Question: I dont understand, i have my model.edmx with the two tables:

then i have my 3 tables:
'''
CREATE TABLE [Group].[RecommendedUserGroups]
(
[Groups_GroupId] INT NOT NULL,
[RecommendedUsers_RecommendedUserId] int NOT NULL,
CONSTRAINT [PK_GroupRecommendedUser] PRIMARY KEY CLUSTERED ([Groups_GroupId] ASC, [RecommendedUsers_RecommendedUserId] ASC),
CONSTRAINT [FK_RecommendedUsers_RecommendedUserGroups] FOREIGN KEY ([RecommendedUsers_RecommendedUserId]) REFERENCES [Zinc].[RecommendedUsers] ([RecommendedUserId]),
CONSTRAINT [FK_Groups_RecommendedUserGroups] FOREIGN KEY ([Groups_GroupId]) REFERENCES [Group].[Groups] ([GroupId])
)
CREATE TABLE [Group].[Groups]
(
[GroupId] INT NOT NULL IDENTITY(1, 1),
[Customers_CustomerId] INT NOT NULL,
[Name] NVARCHAR(128) NOT NULL,
[IsArchived] BIT NOT NULL,
[SmallImageUrl] NVARCHAR (256) NULL,
[MediumImageUrl] NVARCHAR (256) NULL,
[LargeImageUrl] NVARCHAR (256) NULL,
[AllowFiltering] BIT NOT NULL DEFAULT 0,
[IsSegment] BIT NOT NULL CONSTRAINT DF_Groups_IsSegment DEFAULT 0,
CONSTRAINT [PK_Groups] PRIMARY KEY CLUSTERED ([GroupId] ASC),
CONSTRAINT [FK_Groups_Customers] FOREIGN KEY ([Customers_CustomerId]) REFERENCES [Zinc].[Customers] ([CustomerId]),
)
CREATE TABLE [Zinc].[RecommendedUsers]
(
[RecommendedUserId] INT IDENTITY(1,1) NOT NULL,
[Firstname] NVARCHAR (50) NOT NULL,
[Surname] NVARCHAR (50) NOT NULL,
[Email] NVARCHAR (256) NOT NULL,
[Department] NVARCHAR (256) NULL,
[JobTitle] NVARCHAR (256) NULL,
[DateAndTimeProcessed] DATETIME NULL,
[Users_UserId] INT NOT NULL,
[DateAndTimeRecommended] DATETIME NOT NULL,
[AssignedUserId] INT NULL,
CONSTRAINT [PK_RecommendedUsers] PRIMARY KEY CLUSTERED ([RecommendedUserId] ASC),
)
'''
then my entities:
'''
namespace Zinc.Entities
{
public class RecommendedUser
{
#region Properties
public virtual int RecommendedUserId { get; set; }
public virtual string Firstname { get; set; }
public virtual string Surname { get; set; }
public virtual string Email { get; set; }
public virtual string Department { get; set; }
public virtual string JobTitle { get; set; }
public virtual DateTime? DateAndTimeProcessed { get; set; }
public virtual int Users_UserId { get; set; }
public virtual DateTime? DateAndTimeRecommended { get; set; }
public virtual int AssignedUserId { get; set; }
public virtual ICollection<Group.Group> Groups { get; set; }
#endregion
}
}
namespace Zinc.Entities.Group
'''
{
public class Group
{
#region Properties
'''
public virtual int GroupId { get; set; }
public virtual string Name { get; set; }
public virtual bool IsArchived { get; set; }
public virtual bool IsSegment { get; set; }
public virtual bool AllowFiltering { get; set; }
public virtual string SmallImageUrl { get; set; }
public virtual string MediumImageUrl { get; set; }
public virtual string LargeImageUrl { get; set; }
public virtual Entities.Customer Customer { get; set; }
#endregion
#region ICollections
//i am only concerned with recommended user so will just put this collection here
private ICollection<RecommendedUser> _groupRecommendedUsers;
public virtual ICollection<RecommendedUser> RecommendedUsers
{
get
{
if (_groupRecommendedUsers == null)
_groupRecommendedUsers = new List<RecommendedUser>();
return _groupRecommendedUsers;
}
set
{
_groupRecommendedUsers = value;
}
}
'''
so when i save the groups with the recommende user details, it writes to my recommendeuser table but does not update my RecommendedUserGroups table??
can some one help please? i use mvc3
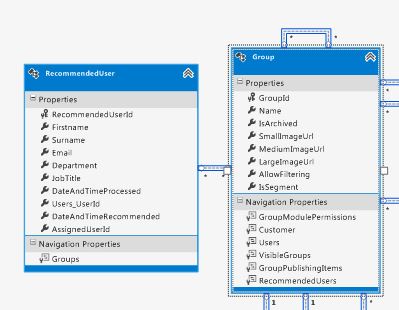
Answer: The primary key of your RecommendedUserGroups table, should be both fields in the table.
The way that the table is defined each group can only have one member.